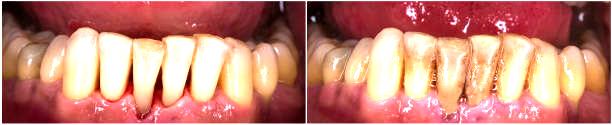
Condition: Calculus